Question: I have a data file containing 3 columns. Now I want to have a contour plot with xmgrace as I use xmgrace mostly. But somehow, I am unable to do draw it now. Can anyone help me a bit? Thanks in advance.
The data is in format shown below:
3.24 4.78 0.015776
3.24 4.80 0.011777
3.24 4.82 0.00986
3.24 4.84 0.010185
3.24 4.86 0.012515
3.26 4.78 0.009244
3.26 4.80 0.006368
3.26 4.82 0.005792
3.26 4.84 0.007121
3.26 4.86 0.010361
3.28 4.78 0.004666
3.28 4.80 0.0028
3.28 4.82 0.003017
3.28 4.84 0.005285
3.28 4.86 0.0095
3.30 4.78 0.001295
3.30 4.80 0.000557
3.30 4.82 0.001924
3.30 4.84 0.005266
3.30 4.86 0.010401
3.32 4.78 0
3.32 4.80 0.000233
3.32 4.82 0.002508
3.32 4.84 0.006666
3.32 4.86 0.012515
3.34 4.70 0.012943
3.34 4.72 0.006904
3.34 4.74 0.002791
3.34 4.76 0.000662
3.36 4.70 0.011024
3.36 4.72 0.005998
3.36 4.74 0.003063
3.36 4.76 0.001814
3.38 4.70 0.011203
3.38 4.72 0.007077
3.38 4.74 0.004755
3.38 4.76 0.004188
3.40 4.70 0.01263
3.40 4.72 0.009182
3.40 4.74 0.007685
3.40 4.76 0.007985
The final curve should be like as shown in the attachment.
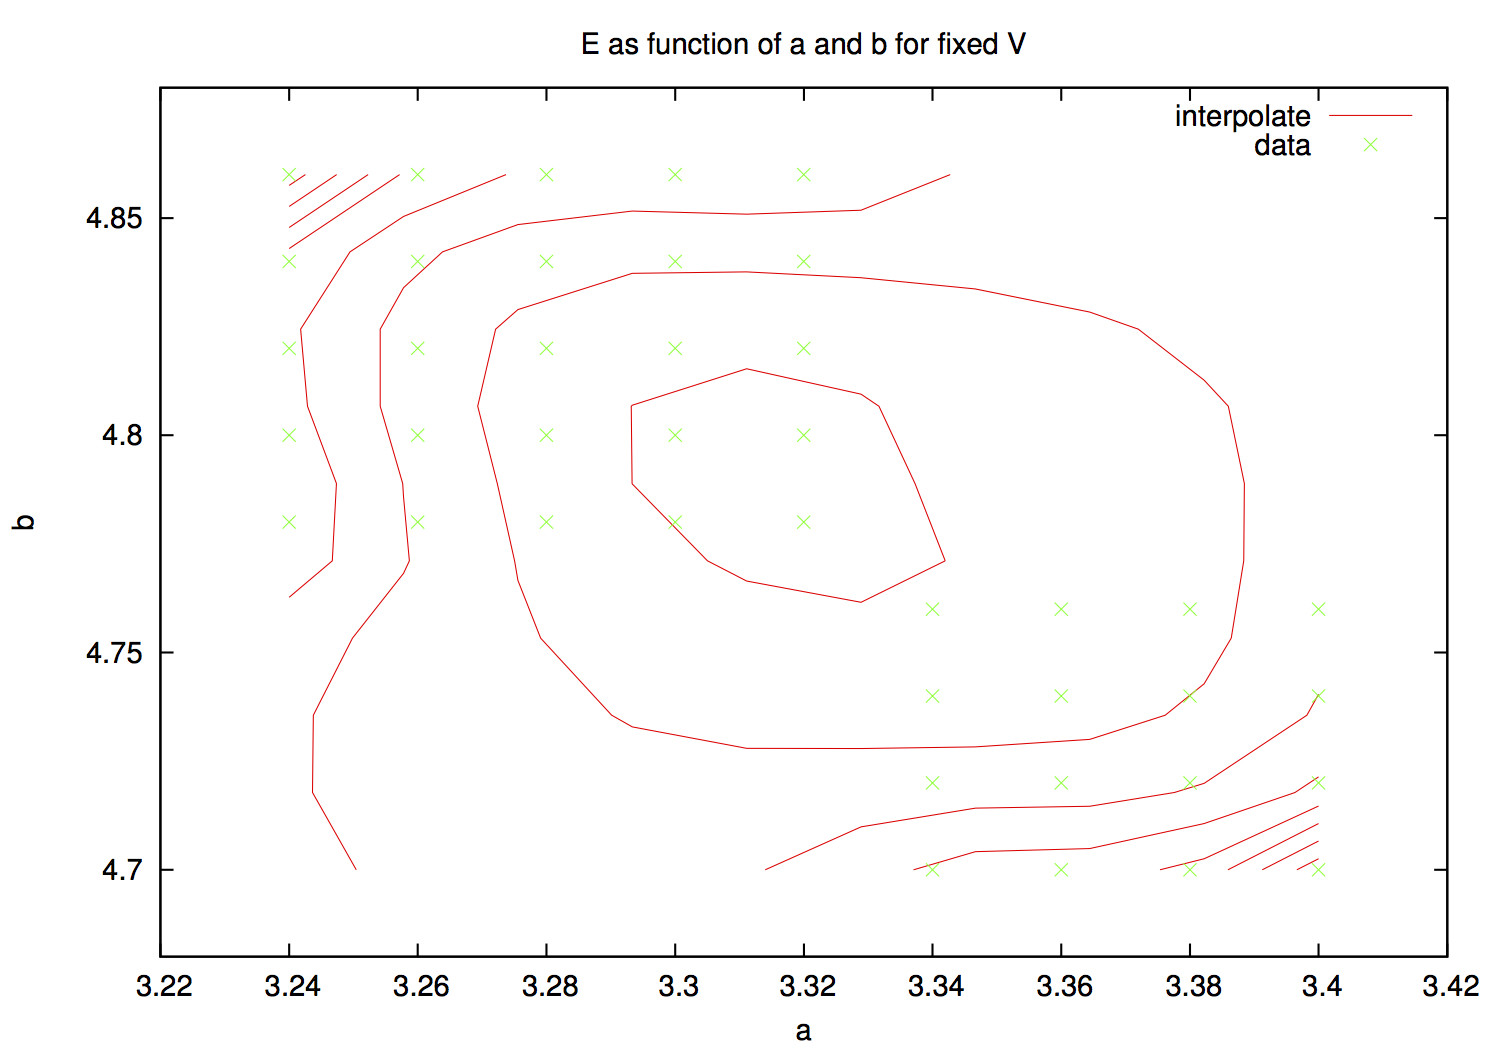
Answer: A quick Google search reveals that xmgrace (a.k.a. Grace) <URL>
There are a wealth of example scripts for contour plots using <URL> and many more.
Here is a simple example for gnuplot using your data:
Once you have saved your data as the 3-column data file 'data.dat' save the following as a script file:
'''
set parametric
set contour base
set view 0,0,1
unset surface
unset key
unset ztics
set dgrid3d
set title "Simple contour plot example"
set xlabel "X"
set ylabel "Y"
set cntrparam levels 10
splot "data.dat" using 1:2:3 with line
'''
and from the UNIX command line call 'gnuplot -persist scriptfile'.
This gives the following output:

So, it looks like you didn't use xmgrace, you used gnuplot, and that's why you can't work out how to remake the original plot in xmgrace again!